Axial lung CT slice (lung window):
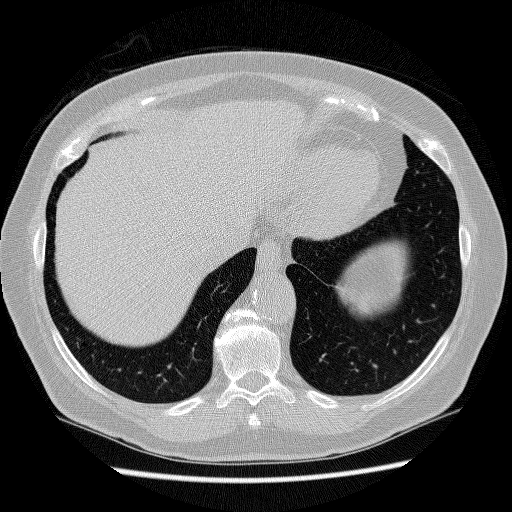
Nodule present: no